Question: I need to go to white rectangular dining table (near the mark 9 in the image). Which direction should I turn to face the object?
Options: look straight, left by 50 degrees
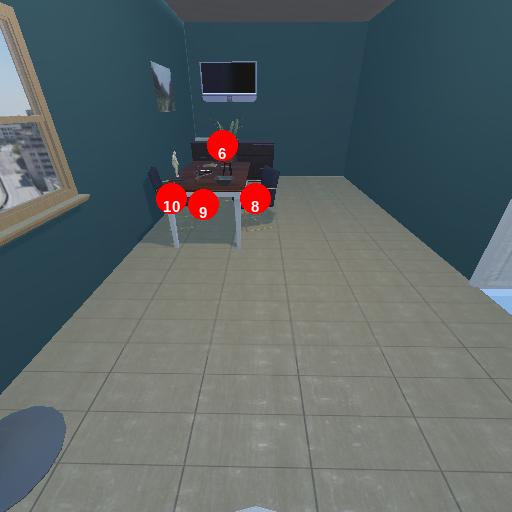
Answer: look straight